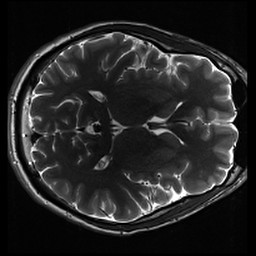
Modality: inplaneT2
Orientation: axial